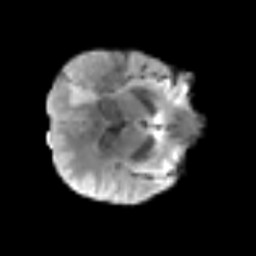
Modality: T2w
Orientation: axial
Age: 55
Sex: male
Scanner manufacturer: siemens
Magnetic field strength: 3 T
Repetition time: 3.2 s
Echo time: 0.081 s